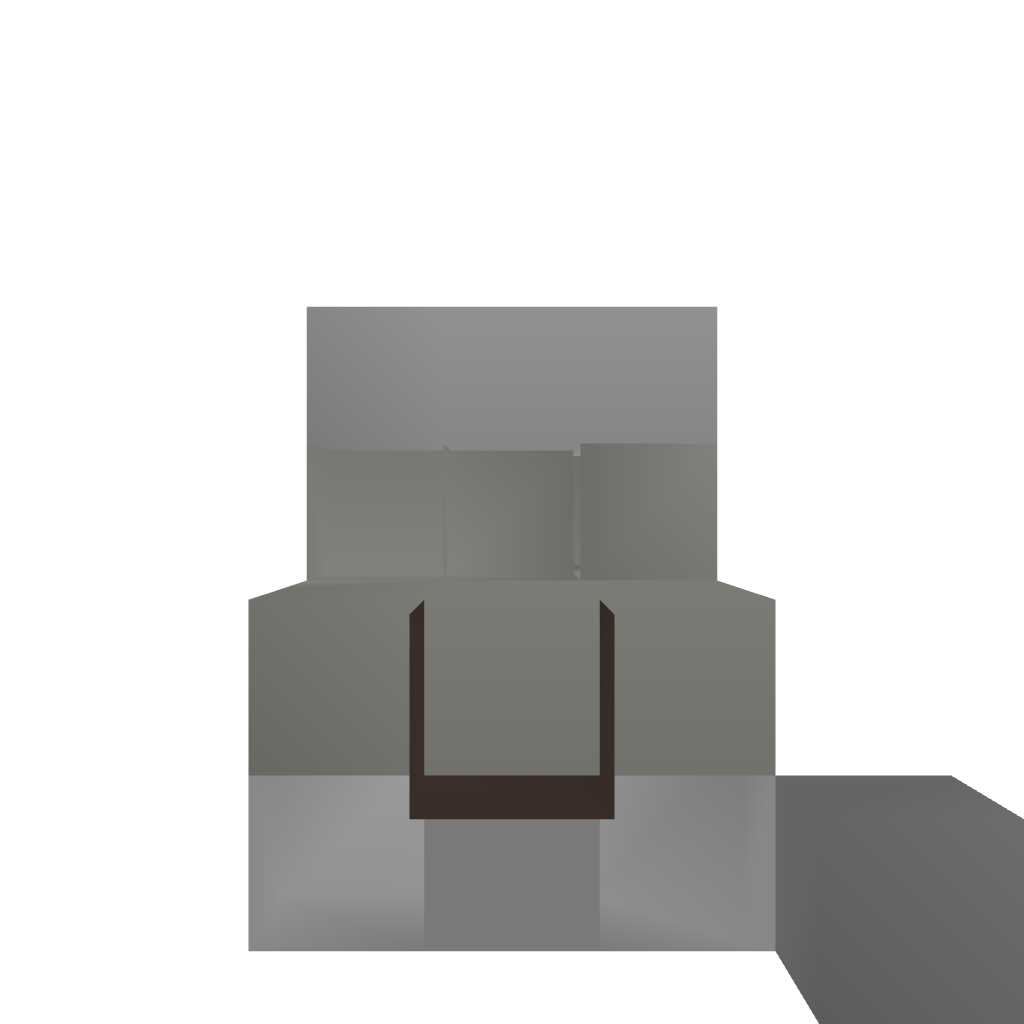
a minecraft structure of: Truck w/ Forklift